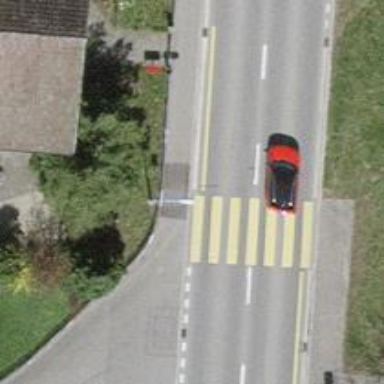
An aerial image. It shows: Uncontrolled zebra crossing with notable zebra markings.